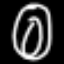
Label: donut